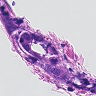
Metastatic tissue present: yes